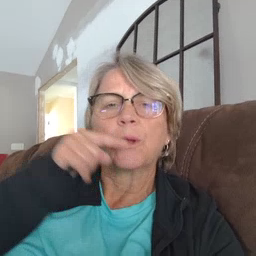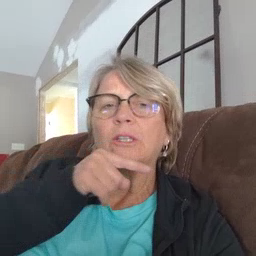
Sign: toothbrush